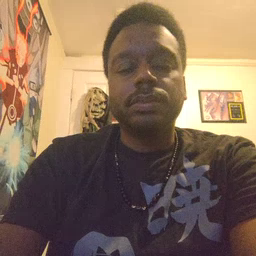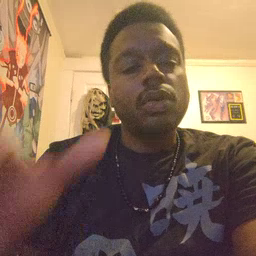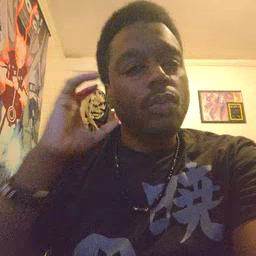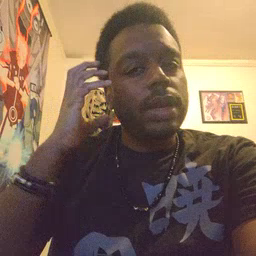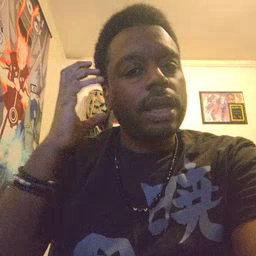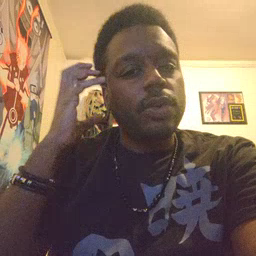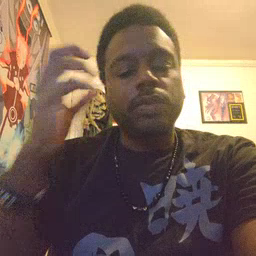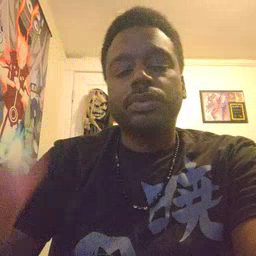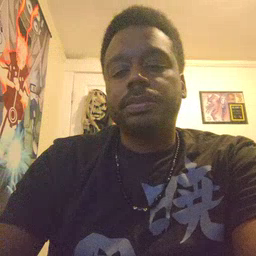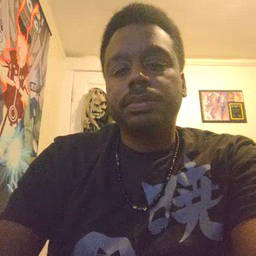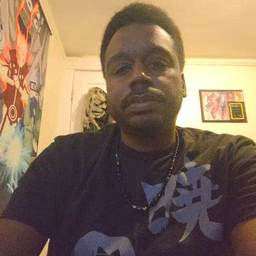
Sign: radio